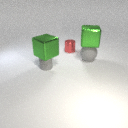
large gray rubber sphere behind small gray rubber cylinder